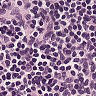
Metastatic tissue present: no